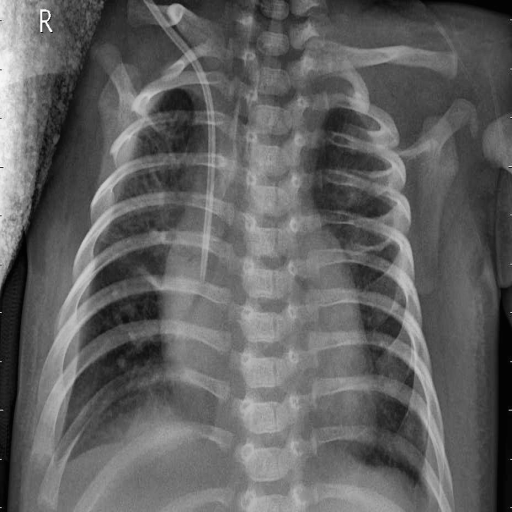
Finding: PNEUMONIA